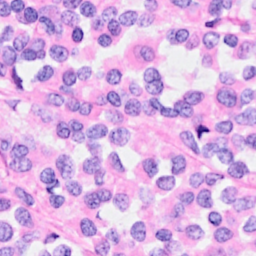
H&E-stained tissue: Breast